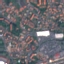
Land use / land cover: Residential